Question: I have seen a lot of questions and answers about how to access or change the colour of a fill on a layer through javascript, but that's not what I need. In a Photoshop document you can tag layers with colours in the Layers window.

However, in the <URL> I can't find where it offers access to this property. Is there some way I can get access, and use the colours to delineate which layers should and shouldn't be affected by a script I write?
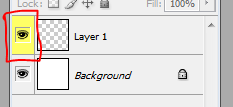
Answer: I needed the exact same thing for the same purpose.
Here is the solution, two little helper functions to read or write the color label
of the active layer: <URL>
> This is using the layer ID.'$.writeln(getLayerColourByID(4)); function getLayerColourByID( ID ) { var ref = new ActionReference(); ref.putProperty( charIDToTypeID("Prpr") ,stringIDToTypeID('color')); ref.putIdentifier(charIDToTypeID( "Lyr " ), ID ); return typeIDToStringID(executeActionGet(ref).getEnumerationValue(stringIDToTypeID('color'))); };'
thanks @Jeffrey: <URL>